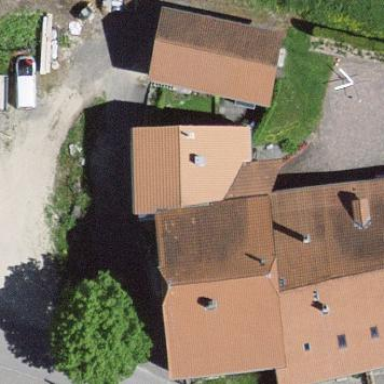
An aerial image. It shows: Farm building.